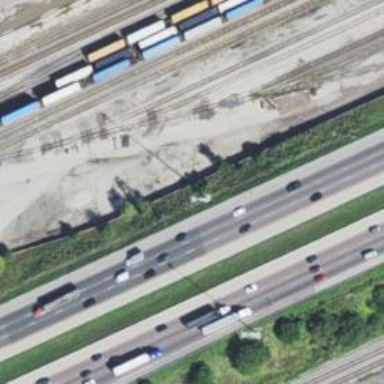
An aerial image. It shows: Railway yard for manifest purposes.